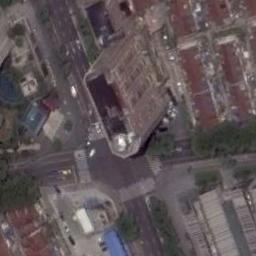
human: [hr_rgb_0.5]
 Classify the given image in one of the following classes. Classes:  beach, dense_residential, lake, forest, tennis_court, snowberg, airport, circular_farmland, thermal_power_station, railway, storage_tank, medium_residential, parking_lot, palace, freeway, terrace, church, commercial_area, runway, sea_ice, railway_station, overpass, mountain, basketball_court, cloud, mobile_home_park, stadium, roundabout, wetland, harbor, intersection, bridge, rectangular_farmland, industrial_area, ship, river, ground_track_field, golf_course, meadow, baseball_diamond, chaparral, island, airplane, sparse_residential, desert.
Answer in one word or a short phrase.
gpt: intersection